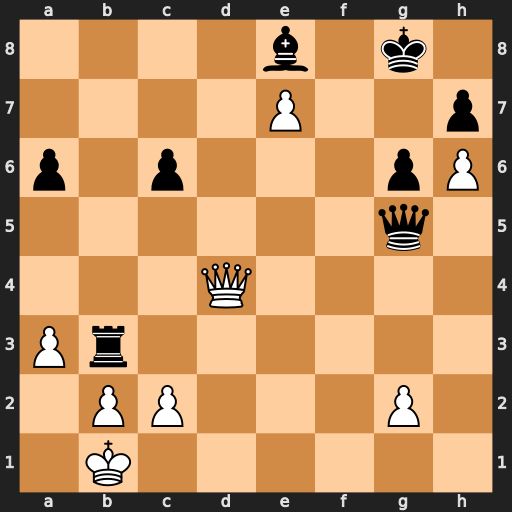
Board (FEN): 4b1k1/4P2p/p1p3pP/6q1/3Q4/Pr6/1PP3P1/1K6
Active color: w
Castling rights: -
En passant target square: -
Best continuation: Qg7#